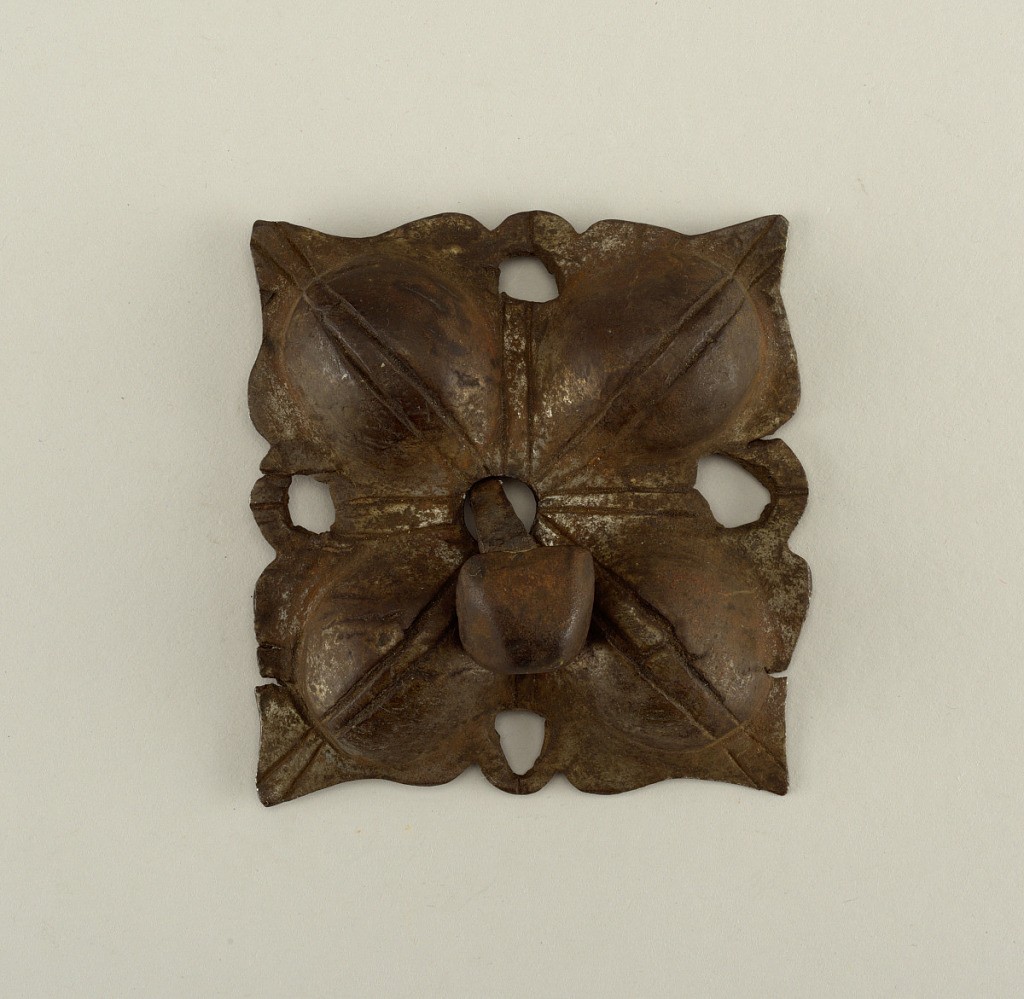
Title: Decorative door boss and nail
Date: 15th–17th century
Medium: Wrought iron
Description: Square type, pierced and embossed with wrought lines. Quadrant leaf design based on old examples. Leaves defined with parallel lines. Square, domed nail head on a square shank.